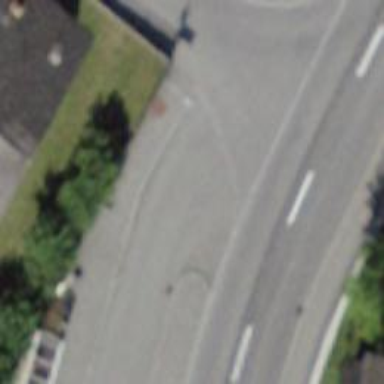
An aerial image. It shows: Bus stop with shelter.